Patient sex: F
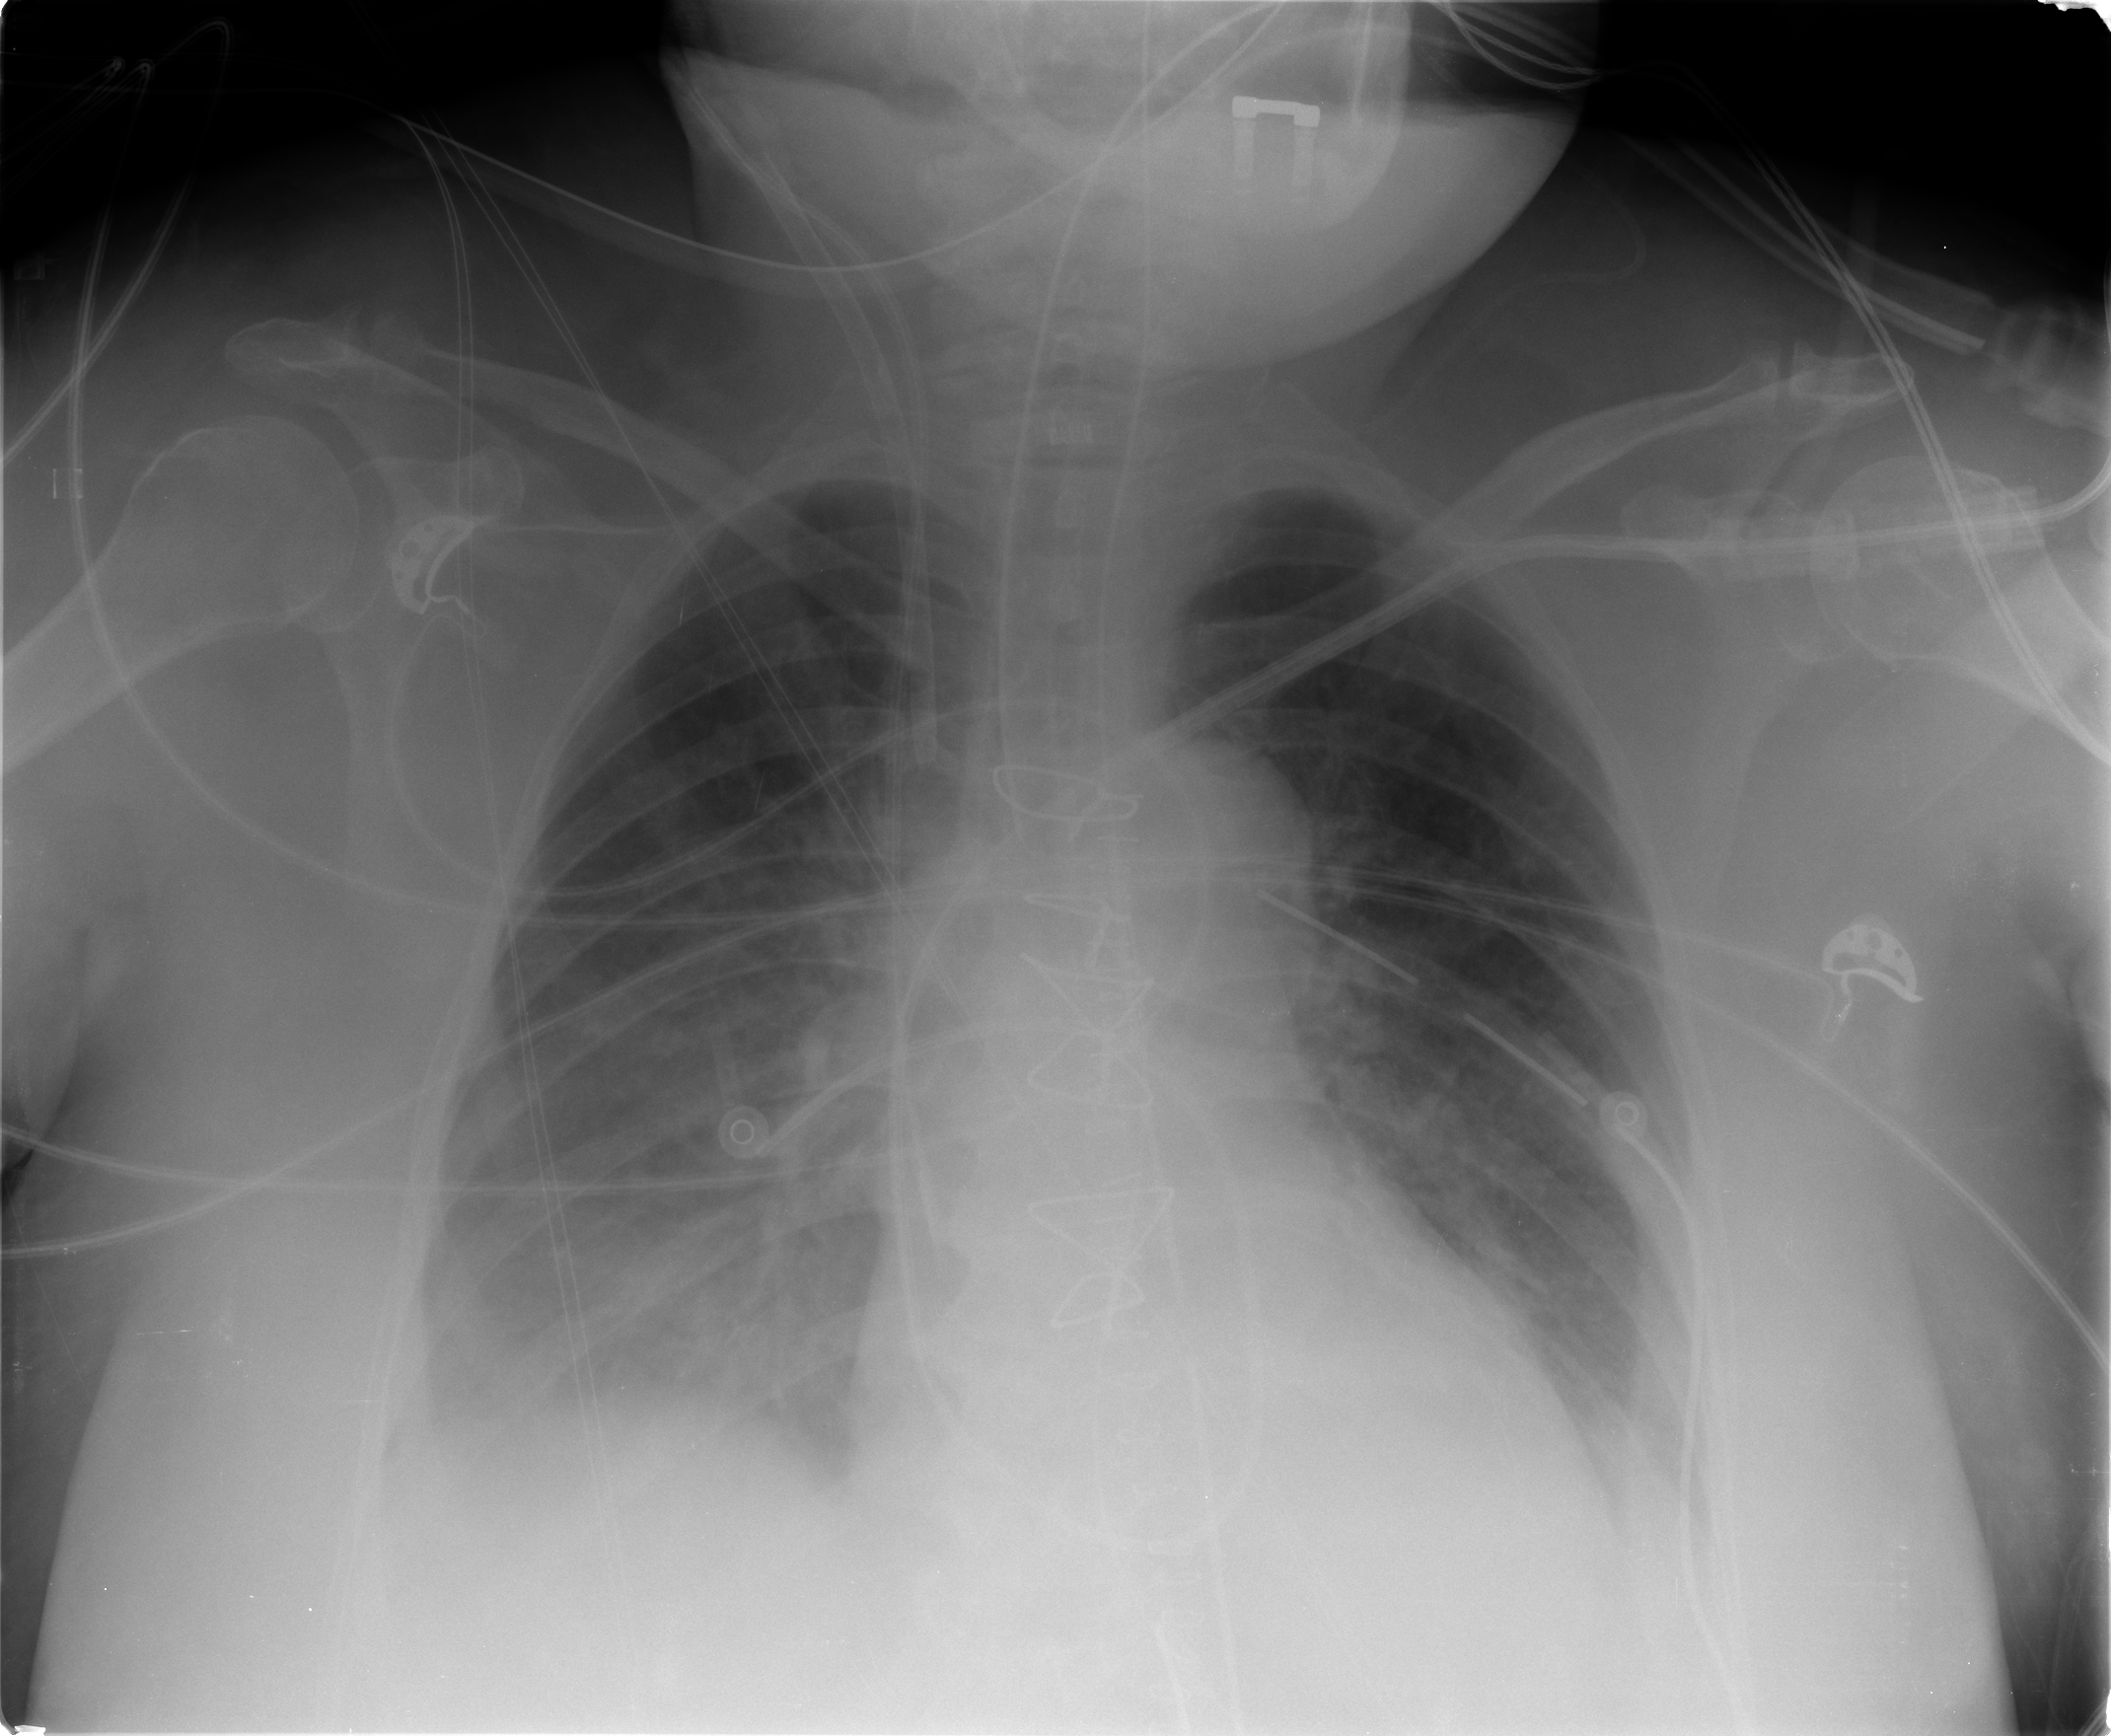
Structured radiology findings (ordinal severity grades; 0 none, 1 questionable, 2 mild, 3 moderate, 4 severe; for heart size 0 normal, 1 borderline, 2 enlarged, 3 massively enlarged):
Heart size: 0
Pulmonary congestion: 2
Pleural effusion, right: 1
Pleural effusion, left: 1
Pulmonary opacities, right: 1
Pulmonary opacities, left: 1
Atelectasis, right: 2
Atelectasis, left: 2